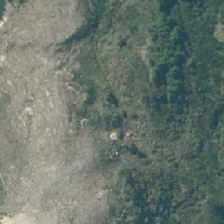
Land cover: deciduous_hardwood